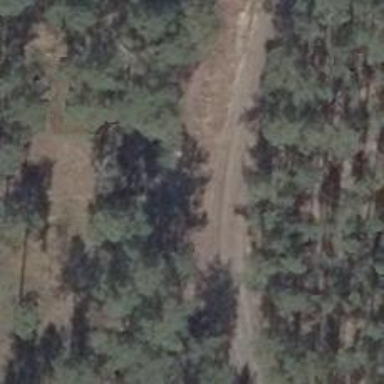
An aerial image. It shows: Sandy track road with grade 4 track type.